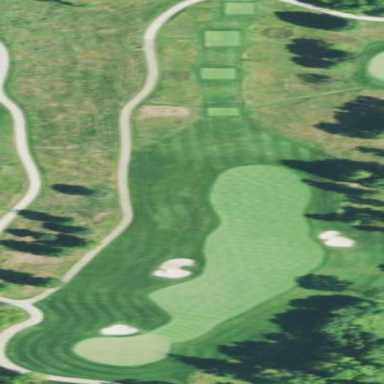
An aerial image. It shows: Rough area in golf course.